Question: Is it possible, with Three JS, to cut a mesh or an object with a plane (mostly with Y axis) that we can move ?
I want the same functionality that display in this picture :

The goal is to keep the mesh intact to allow for the user moving the plane and see the mesh in function of the Y plane.
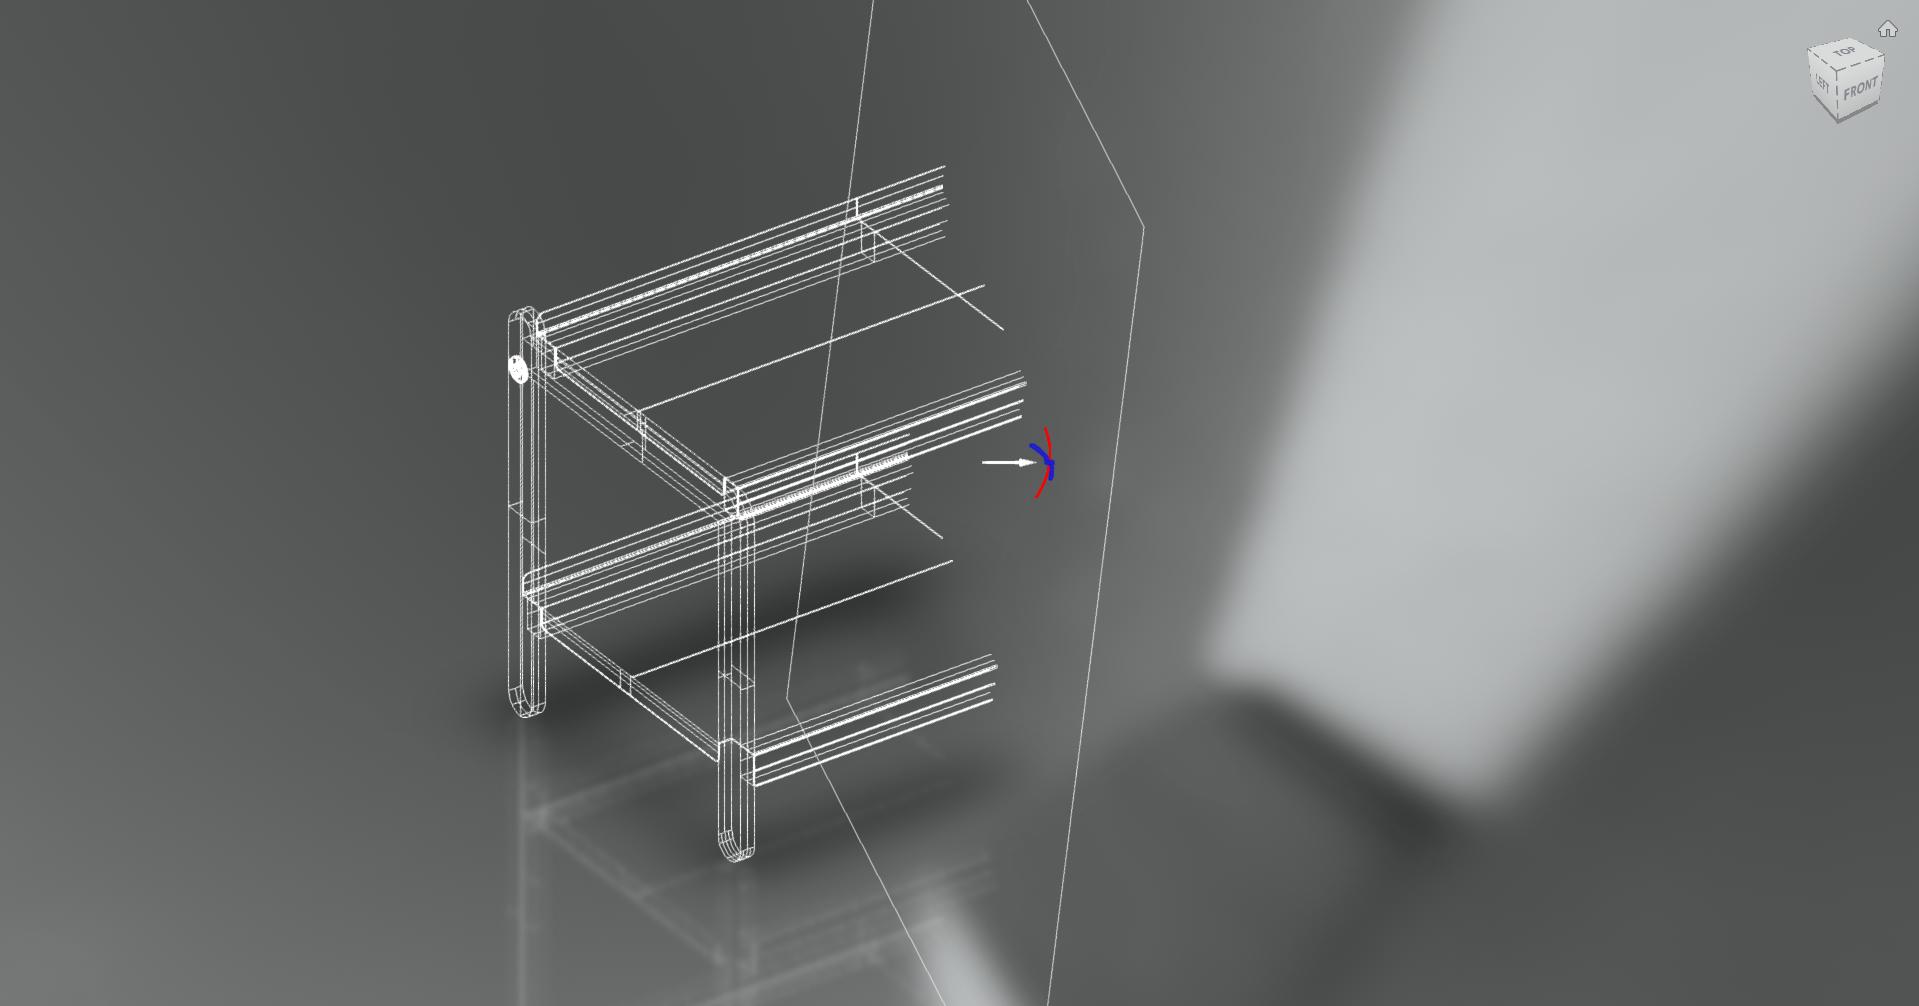
Answer: Based on WestLangley's comment, the following code from the <URL> he posted seems to be the relevant bit for what you're trying to achieve:
'''
// ***** Clipping planes: *****
var localPlane = new THREE.Plane(new THREE.Vector3(0, -1, 0), 0.8);
// Geometry
var material = new THREE.MeshPhongMaterial({
color: 0x80ee10,
shininess: 100,
side: THREE.DoubleSide,
// ***** Clipping setup (material): *****
clippingPlanes: [ localPlane ],
clipShadows: true
});
var geometry = new THREE.TorusKnotBufferGeometry(0.4, 0.08, 95, 20);
var mesh = new THREE.Mesh(geometry, material);
mesh.castShadow = true;
scene.add(mesh);
'''